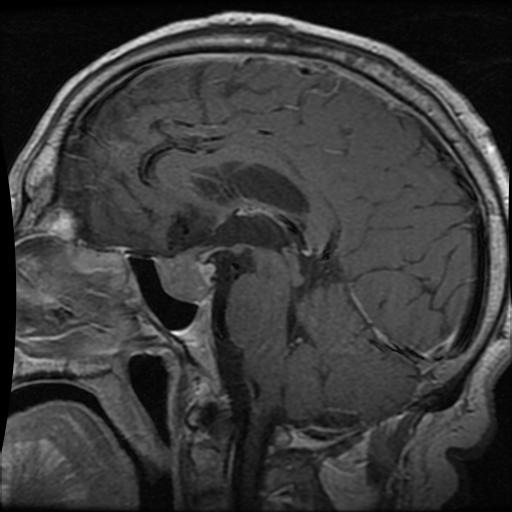
Label: pituitary